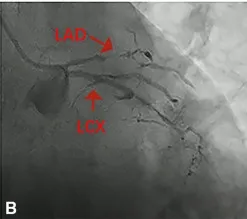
The second hospitalization coronary angiography: (A,B) the left anterior descending artery and left circumflex artery also exhibit dual openings.
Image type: radiology (x_ray)